Chest X-ray:
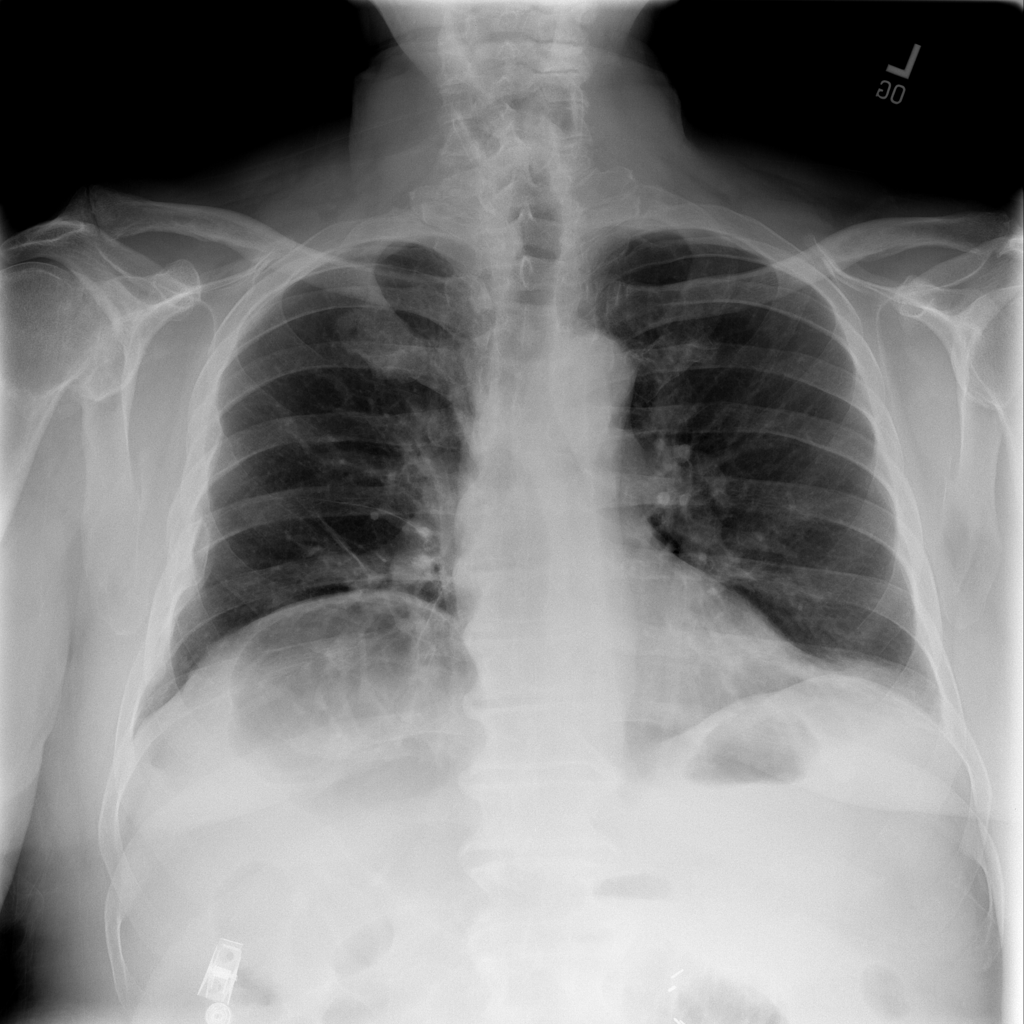
Findings: Fracture
No abnormal finding: no